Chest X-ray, PA view. Patient: 60 years old, sex F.
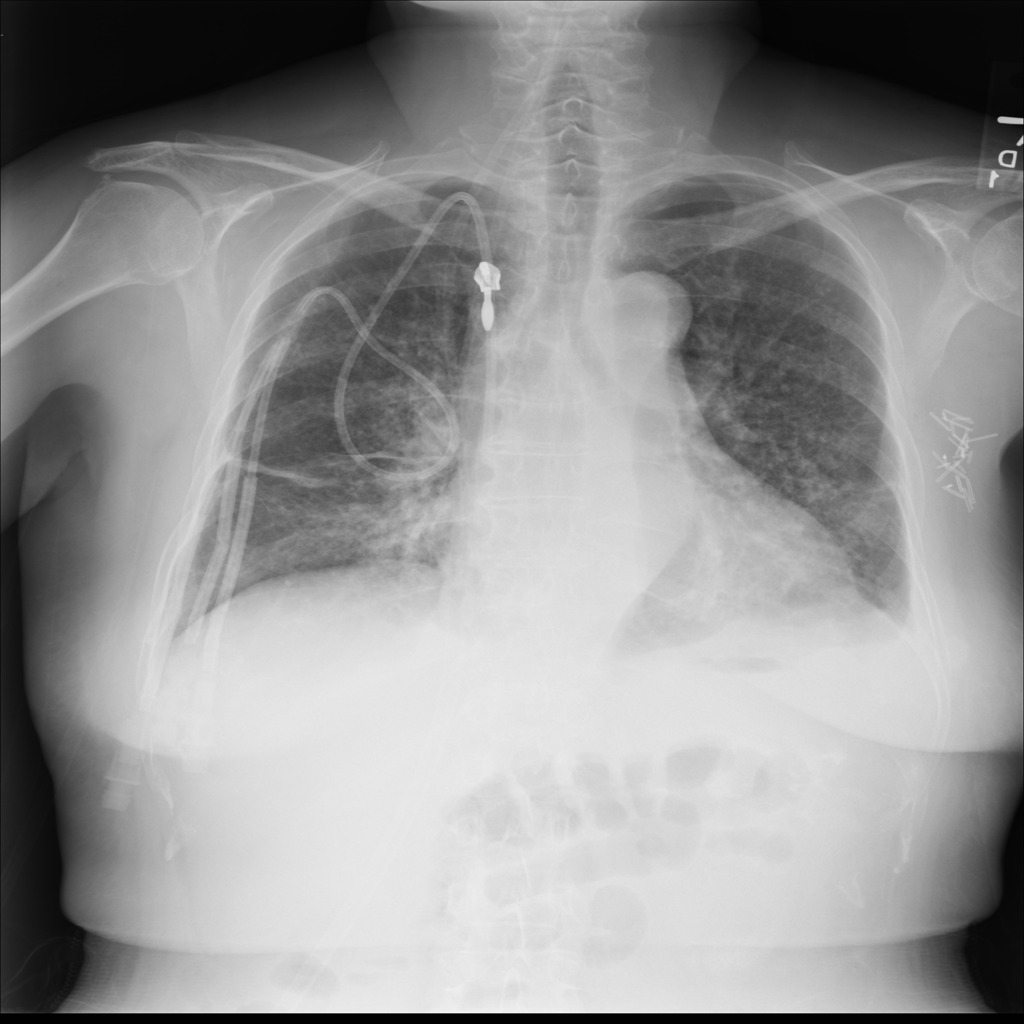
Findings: Atelectasis, Effusion